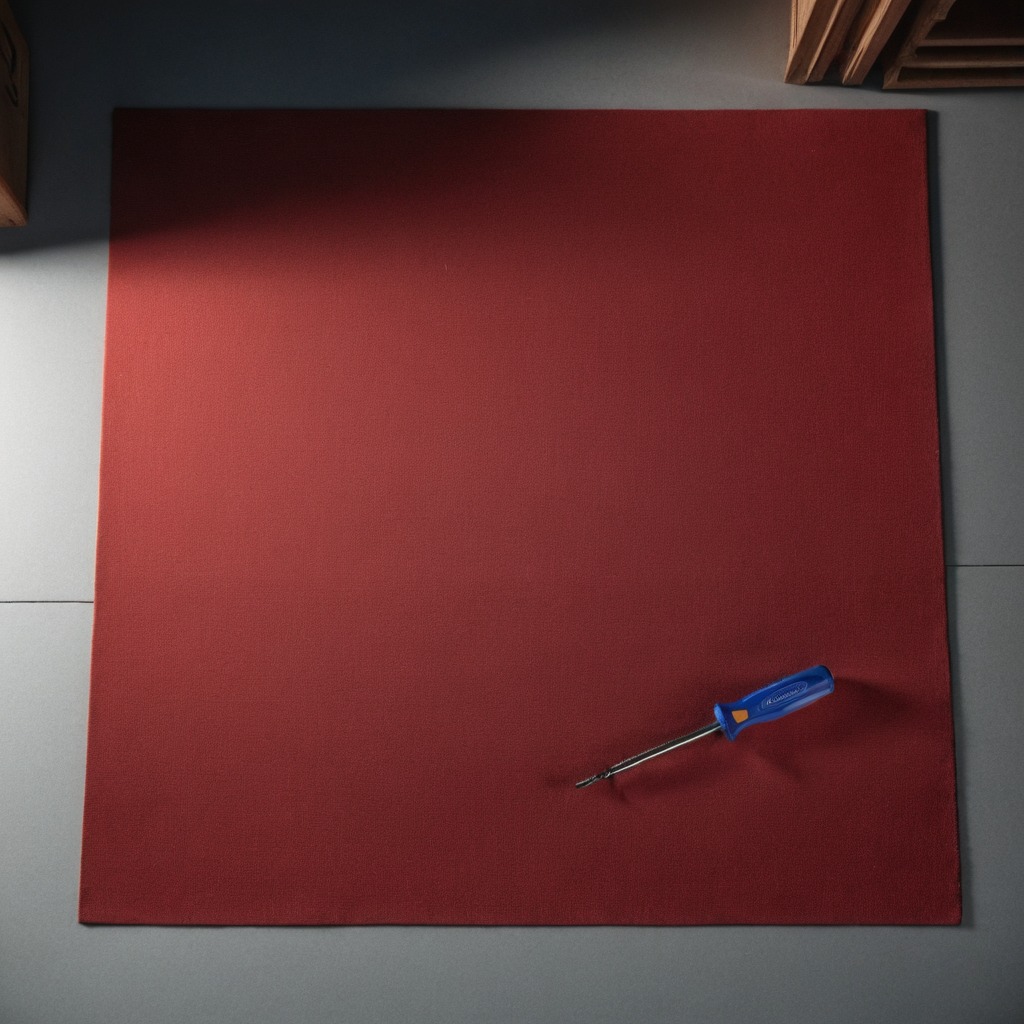
A screwdriver lying on a clean granite tabletop covered with a red rubber mat inside a workshop under bright overhead lighting crisp shadows high clarity worn but beneath the mat